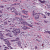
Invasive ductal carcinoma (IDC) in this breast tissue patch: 1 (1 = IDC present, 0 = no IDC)